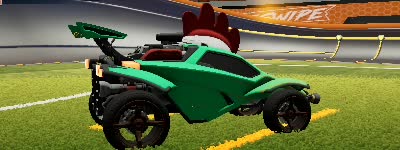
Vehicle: octane